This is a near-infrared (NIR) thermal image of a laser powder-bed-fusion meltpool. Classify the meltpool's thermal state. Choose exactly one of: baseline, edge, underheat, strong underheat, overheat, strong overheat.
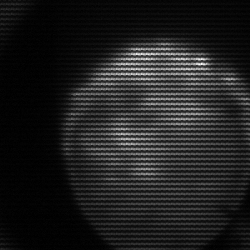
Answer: edge